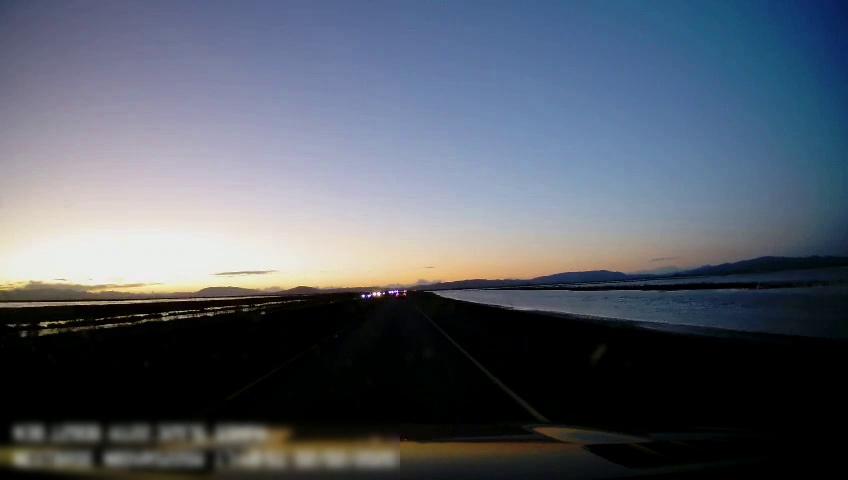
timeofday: Dusk/Dawn/Twilight
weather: Sunny
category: Drivable Space
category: Vehicles | Car
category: Vehicles | Car
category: Vehicles | Car
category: Lanes | Current Lane
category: Lanes | Current Lane